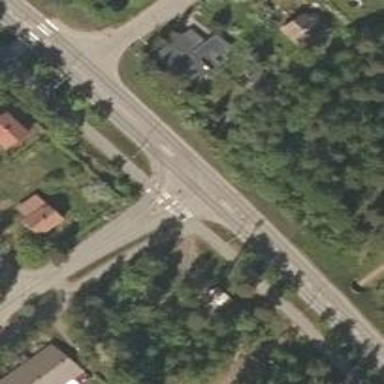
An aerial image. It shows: Road with "give way" sign.